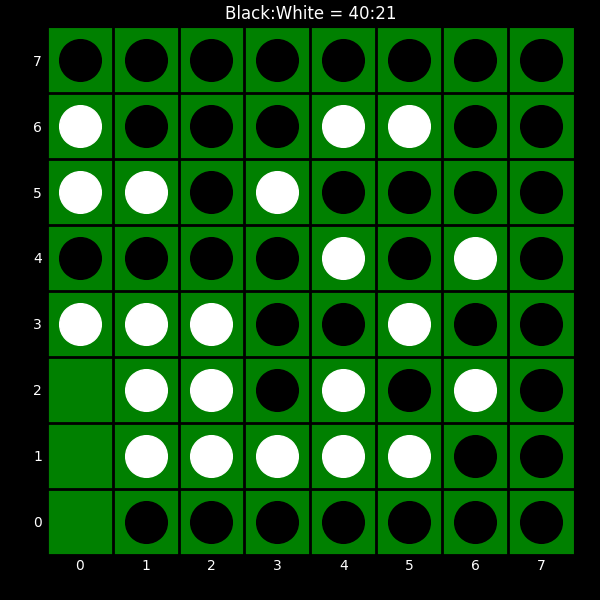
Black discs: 40
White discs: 21